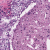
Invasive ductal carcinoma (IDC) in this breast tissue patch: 0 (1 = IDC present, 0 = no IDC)